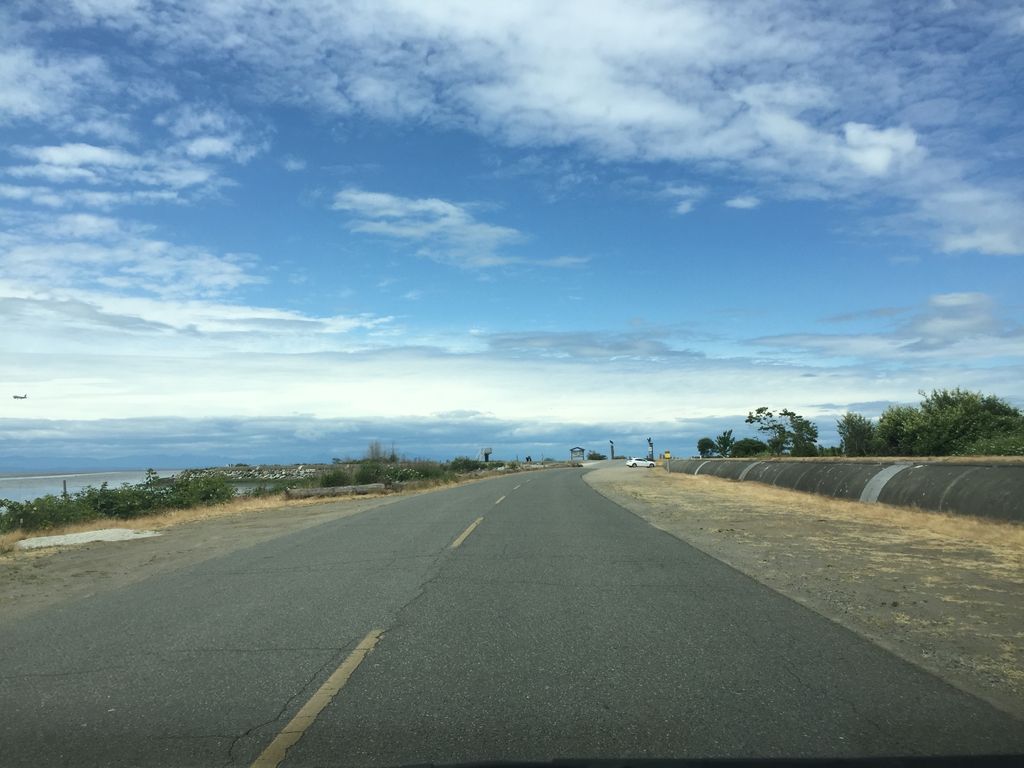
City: vancouver